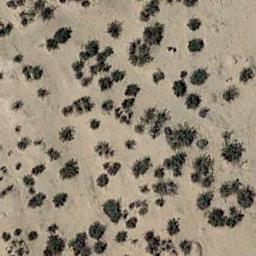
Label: chaparral